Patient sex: M
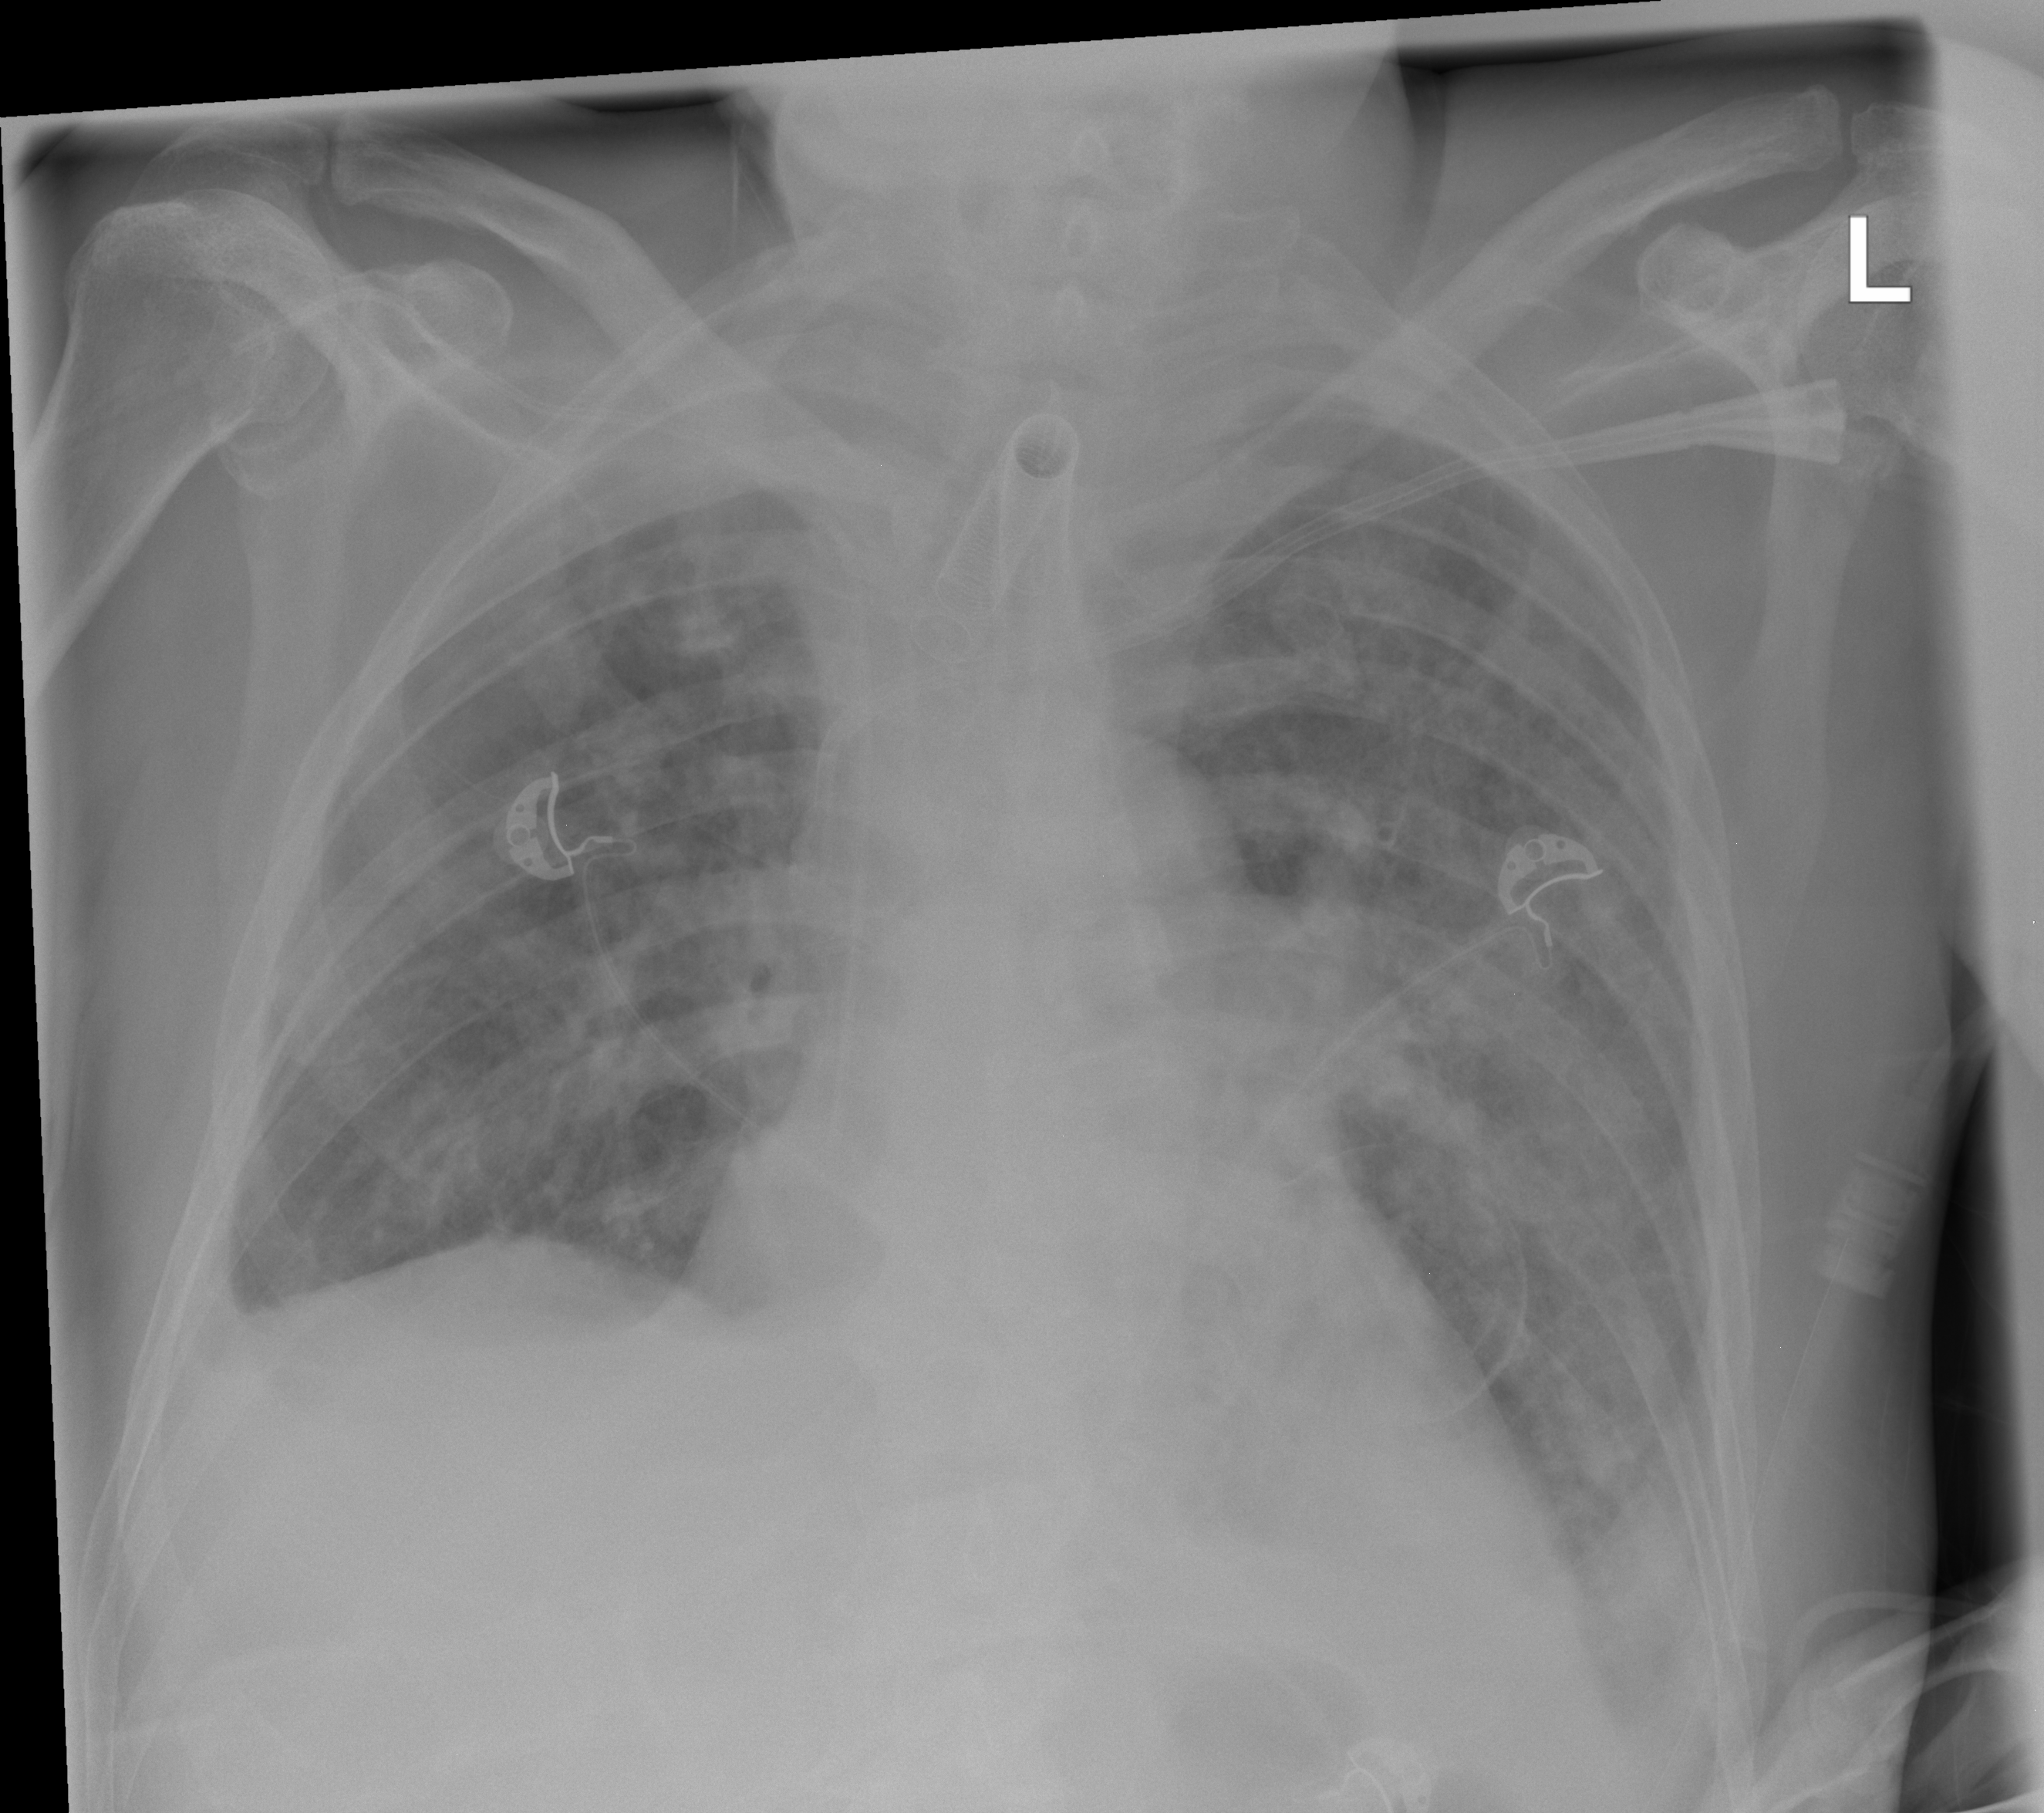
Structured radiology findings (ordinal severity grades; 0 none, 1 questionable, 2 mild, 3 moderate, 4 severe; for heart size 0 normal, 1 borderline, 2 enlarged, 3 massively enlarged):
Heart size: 2
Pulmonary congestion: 3
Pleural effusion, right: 2
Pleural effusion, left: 2
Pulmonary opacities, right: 3
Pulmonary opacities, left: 3
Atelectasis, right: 2
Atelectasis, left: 2